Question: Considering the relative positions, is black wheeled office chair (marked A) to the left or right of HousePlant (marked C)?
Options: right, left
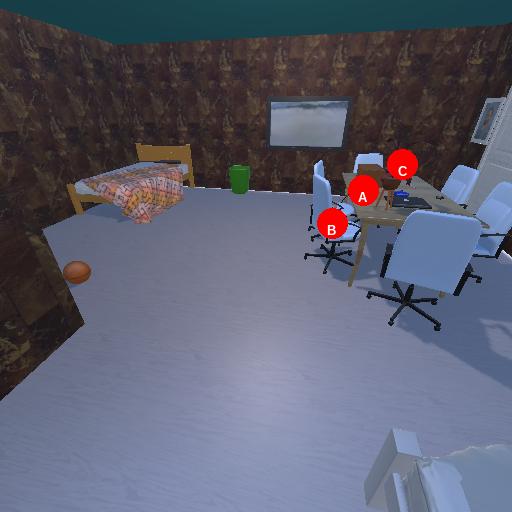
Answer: right